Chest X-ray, PA view. Patient: 55 years old, sex F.
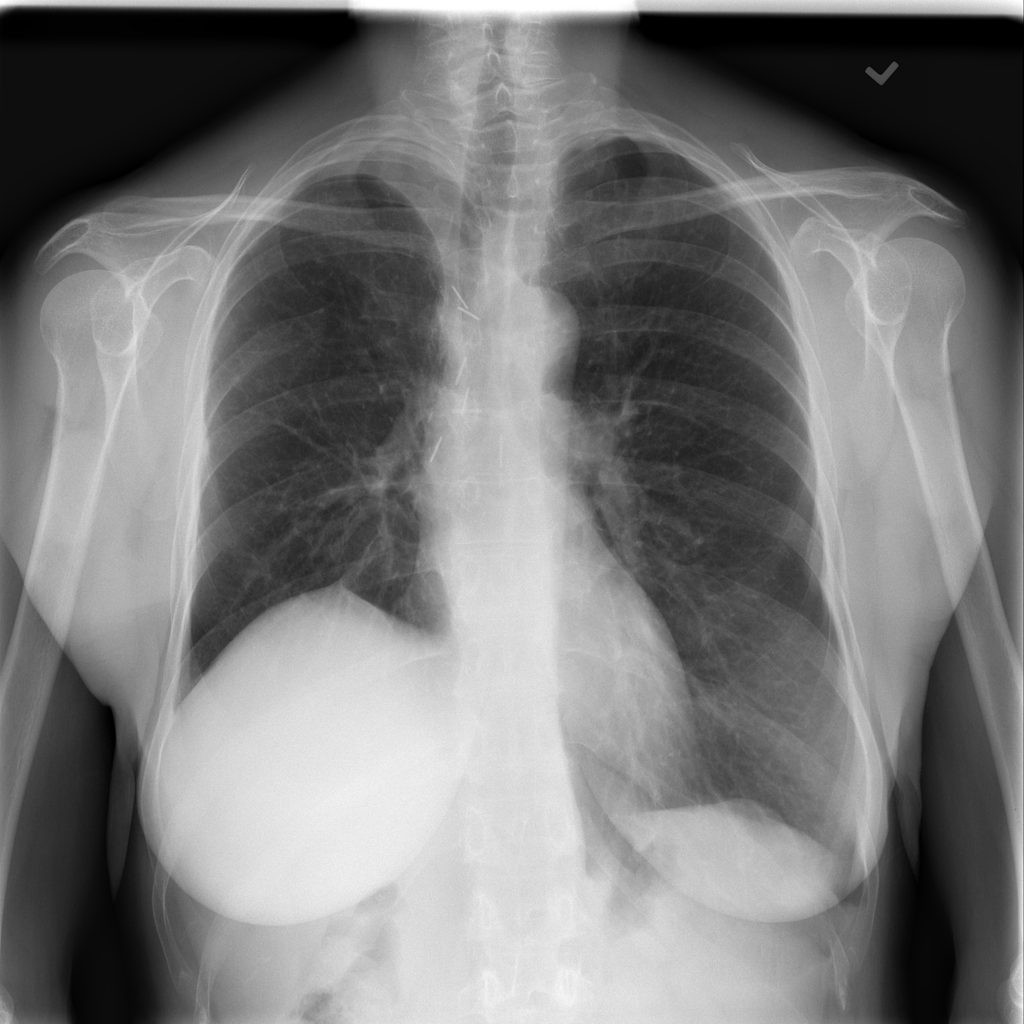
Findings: No Finding